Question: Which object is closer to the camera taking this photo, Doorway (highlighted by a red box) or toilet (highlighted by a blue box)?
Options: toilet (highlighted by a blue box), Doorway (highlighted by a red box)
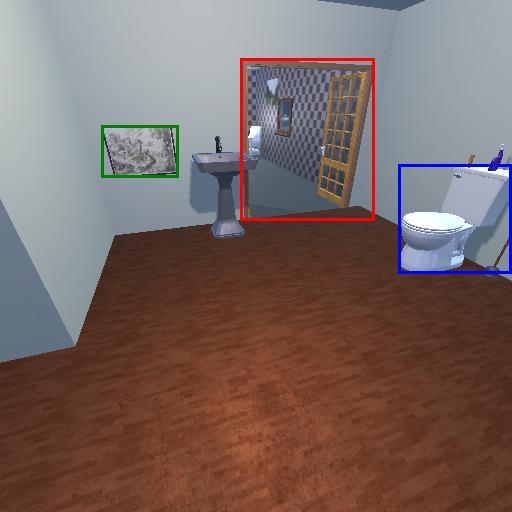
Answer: toilet (highlighted by a blue box)